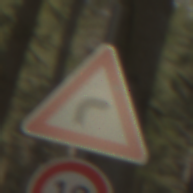
Verkehrszeichen: KurveRechts
Zusatzzeichen unten: Geschwindigkeit10
Umgebung: Outdoor, Nature
Tageszeit: MorningAfternoon
Wetter: Overcast
Licht: Natural
Jahreszeit: Winter
Kontrast: LowContrast